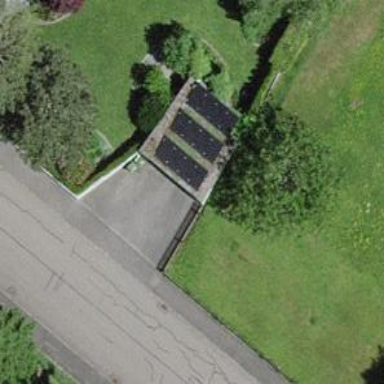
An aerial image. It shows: Garage.